Question: I want to make a function that checks from the third node in each path (left or right) if it is equal to the sum of the two previous nodes in the tree.
here is my code but it doesn't work that way :
'''
typedef struct node
{
int data;
struct node *left;
struct node *right;
} node;
int goldtree(node *root)
{
int sumleft=0,sumright=0;
if (root->left==NULL || root->right ==NULL)
return 0;
sumleft+=root->data+goldtree(root->left);
sumright+=root->data+goldtree(root->right);
if (goldtree(root->right)==sumright || sumleft==goldtree(root->left))
return 1;
}
'''
and here is an example :
[]
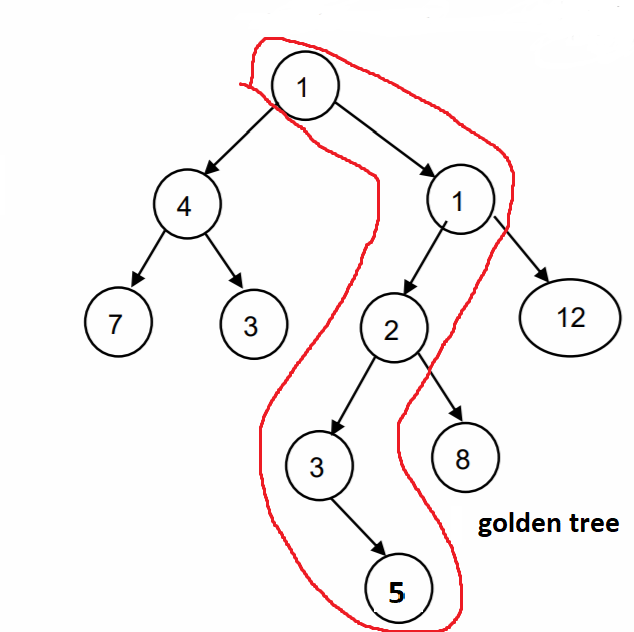
Answer: Well, sorry that I understood your problem in a wrong way for the first time! Deleted prev answer :/
So, you want to check the tree is 'golden' or not, the rules are following if I am not wrong:
- -
You can change your function like below:
'''
int goldtree(node *root, int flag){
int result = 0;
if(root == NULL) return 0;
/* we have come up to leave node */
else if(root->left == NULL && root->right == NULL) return 1;
else{
/* we would traverse only the path where child node's value - current node's value is equal to prev node' value */
if(root->left != NULL && root->left->data - root->data == flag) {
result = goldtree(root->left, root->data);
}
if(root->right != NULL && root->right->data - root->data == flag){
result = goldtree(root->right, root->data);
}
return result;
}
}
'''
Driver function to call 'goldtree' is:
'''
goldtree(root, 0);
'''
Notes:
Why we are checking node's value before traversing the path is, we would only consider those path where child node's value would be equal to current node + prev node value;
If your path is like below:
'''
1
/
2
/
3
'''
when you are in node '2' you can consider prev two nodes value of child node '3':
'''
3 - 2 == 1 --> true
'''